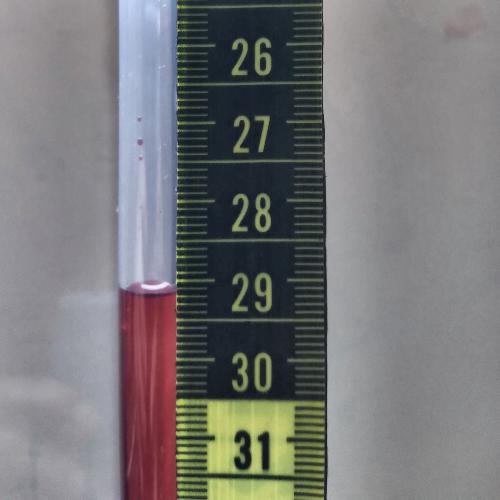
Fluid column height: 29.2 cm